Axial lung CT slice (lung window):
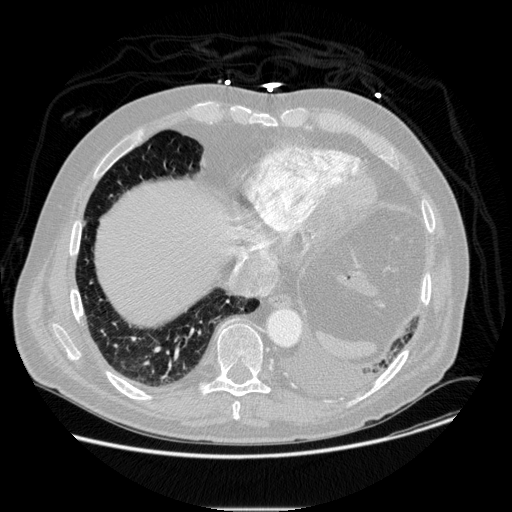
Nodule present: no